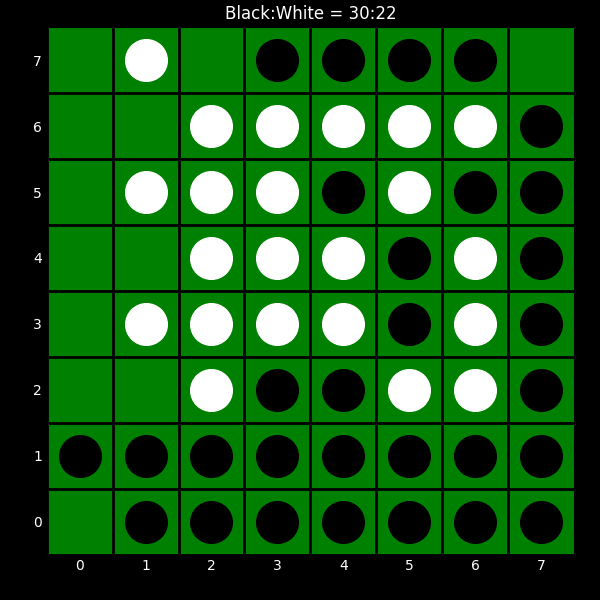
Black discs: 30
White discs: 22